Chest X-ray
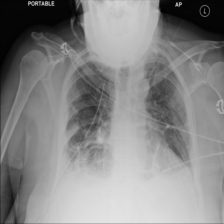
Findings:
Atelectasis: negative
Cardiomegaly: negative
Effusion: negative
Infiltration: negative
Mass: negative
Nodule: negative
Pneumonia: negative
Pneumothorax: negative
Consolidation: negative
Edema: negative
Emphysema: negative
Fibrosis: negative
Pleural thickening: negative
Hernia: negative